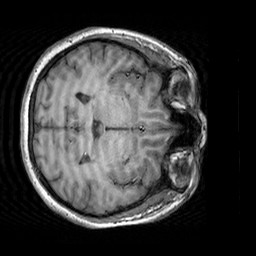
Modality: T1w
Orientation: axial
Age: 22
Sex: female
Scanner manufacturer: siemens
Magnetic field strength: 3 T
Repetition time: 2.3 s
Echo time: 0.00303 s